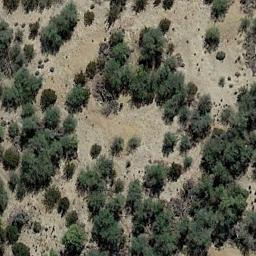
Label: chaparral